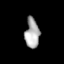
Tissue: lung
Cell type: T cells
Senescence score: 0.2436
Nuclear area (px): 418
Mean DAPI intensity: 170.11